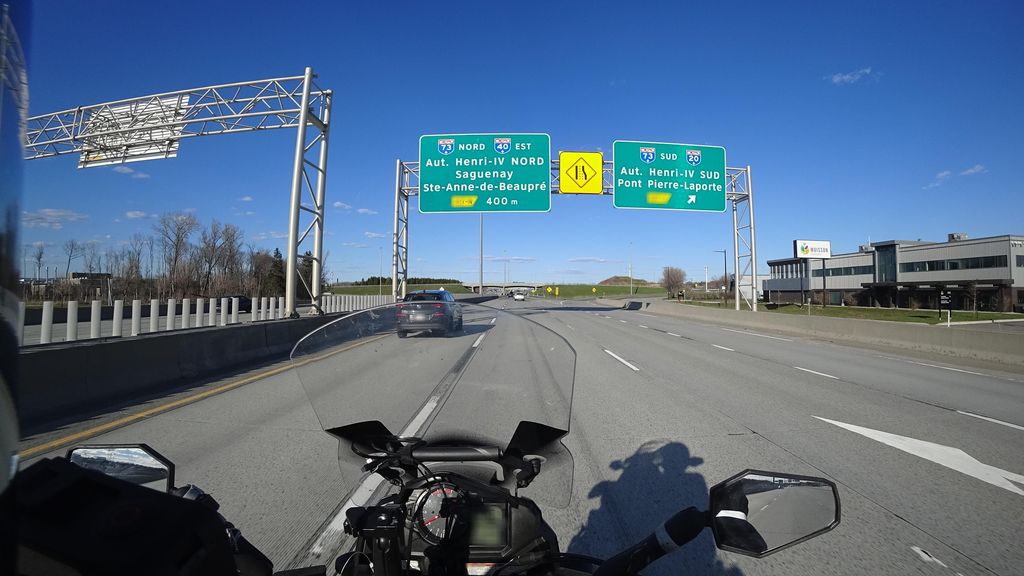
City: quebec_city